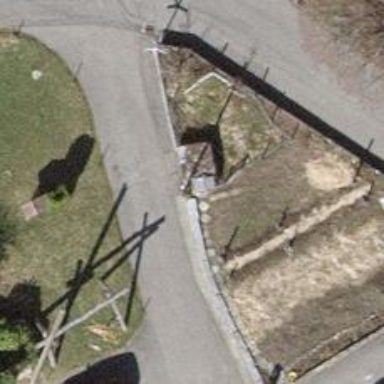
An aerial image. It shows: Power pole.